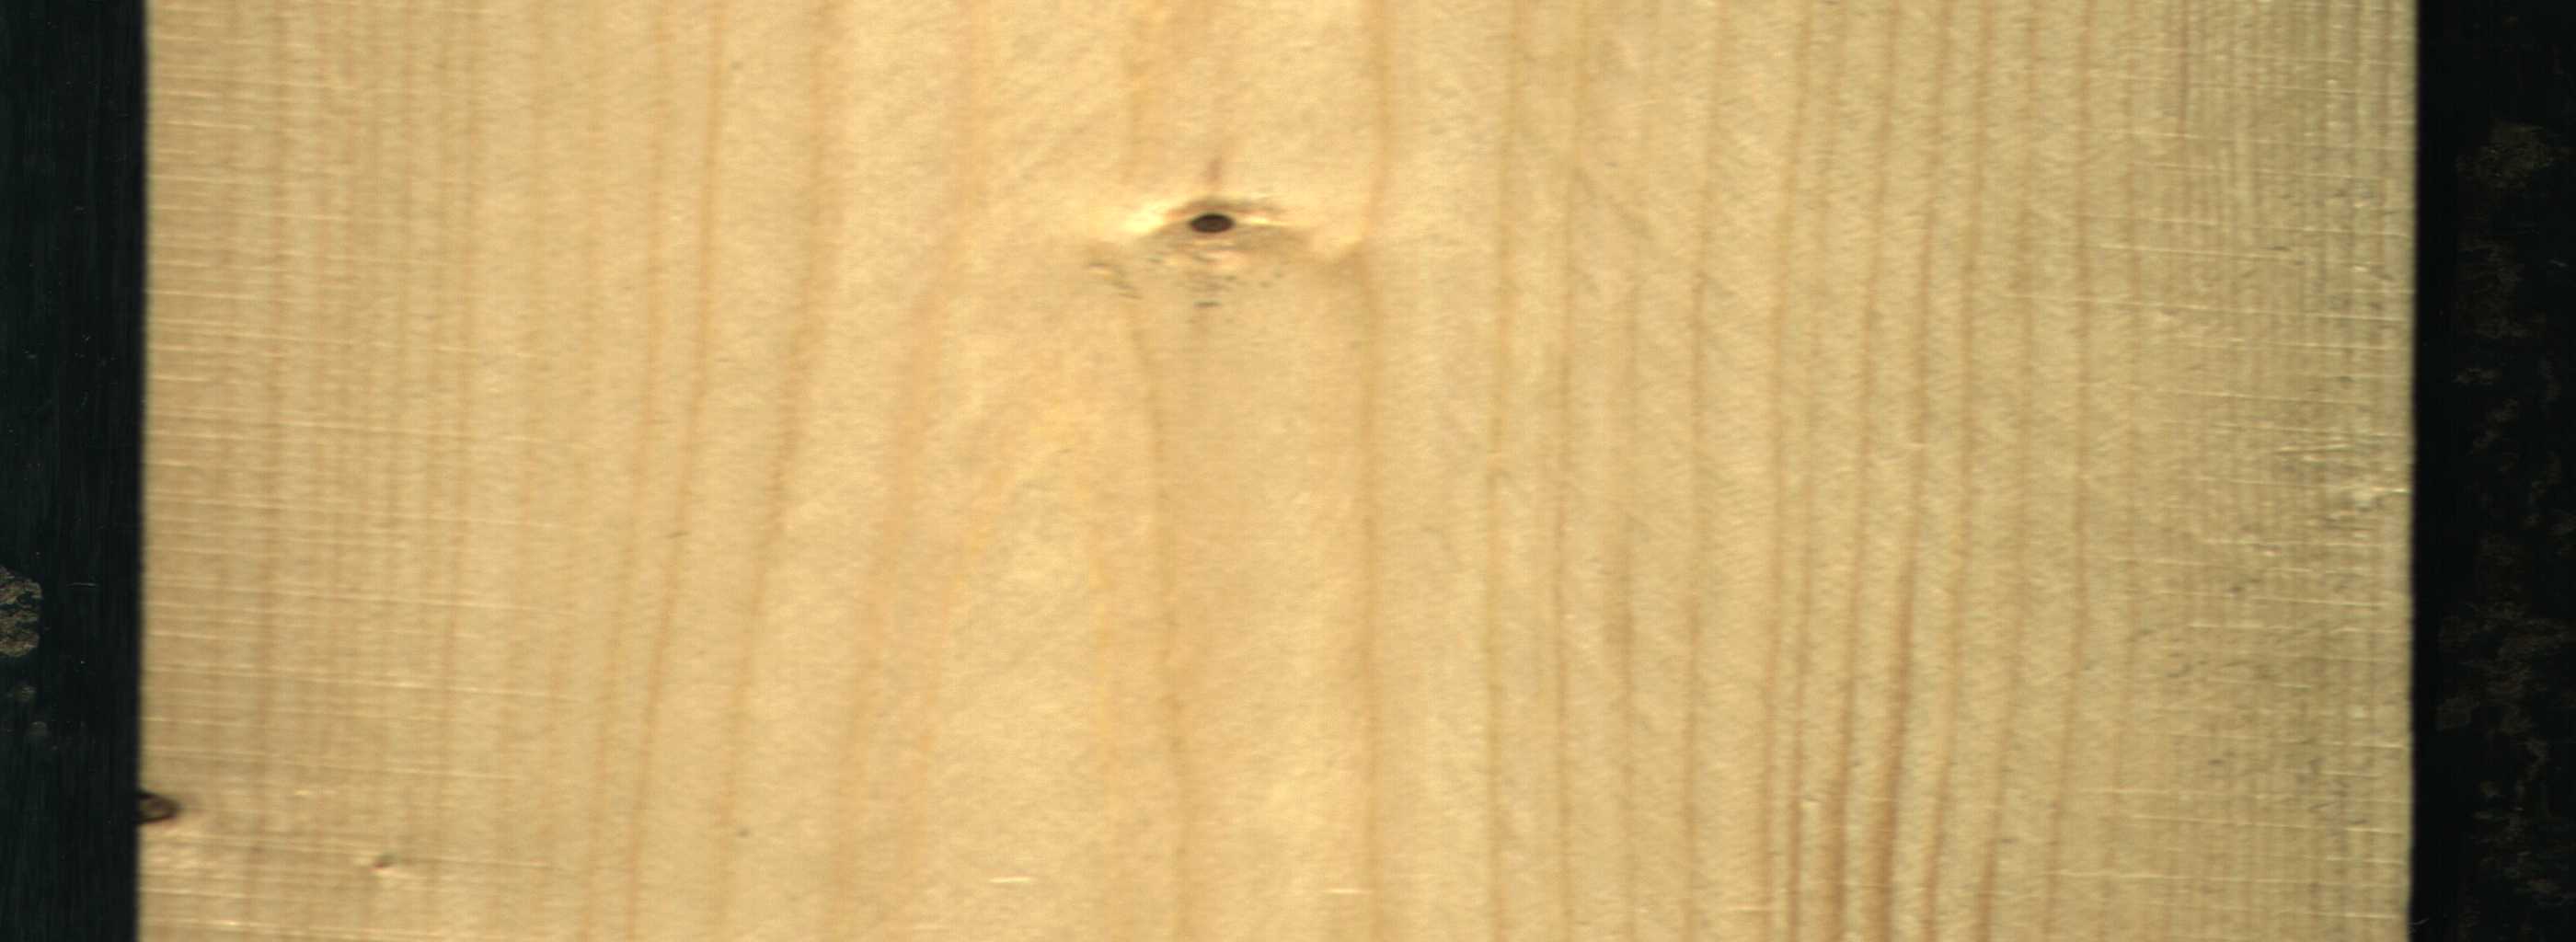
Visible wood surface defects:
Dead_Knot
Dead_Knot